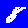
Digit: 8